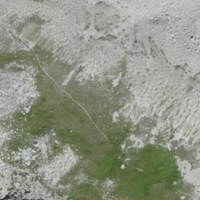
EUNIS habitat code: 31
Species observed at this site:
Arnica montana
Leontopodium nivale